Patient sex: M
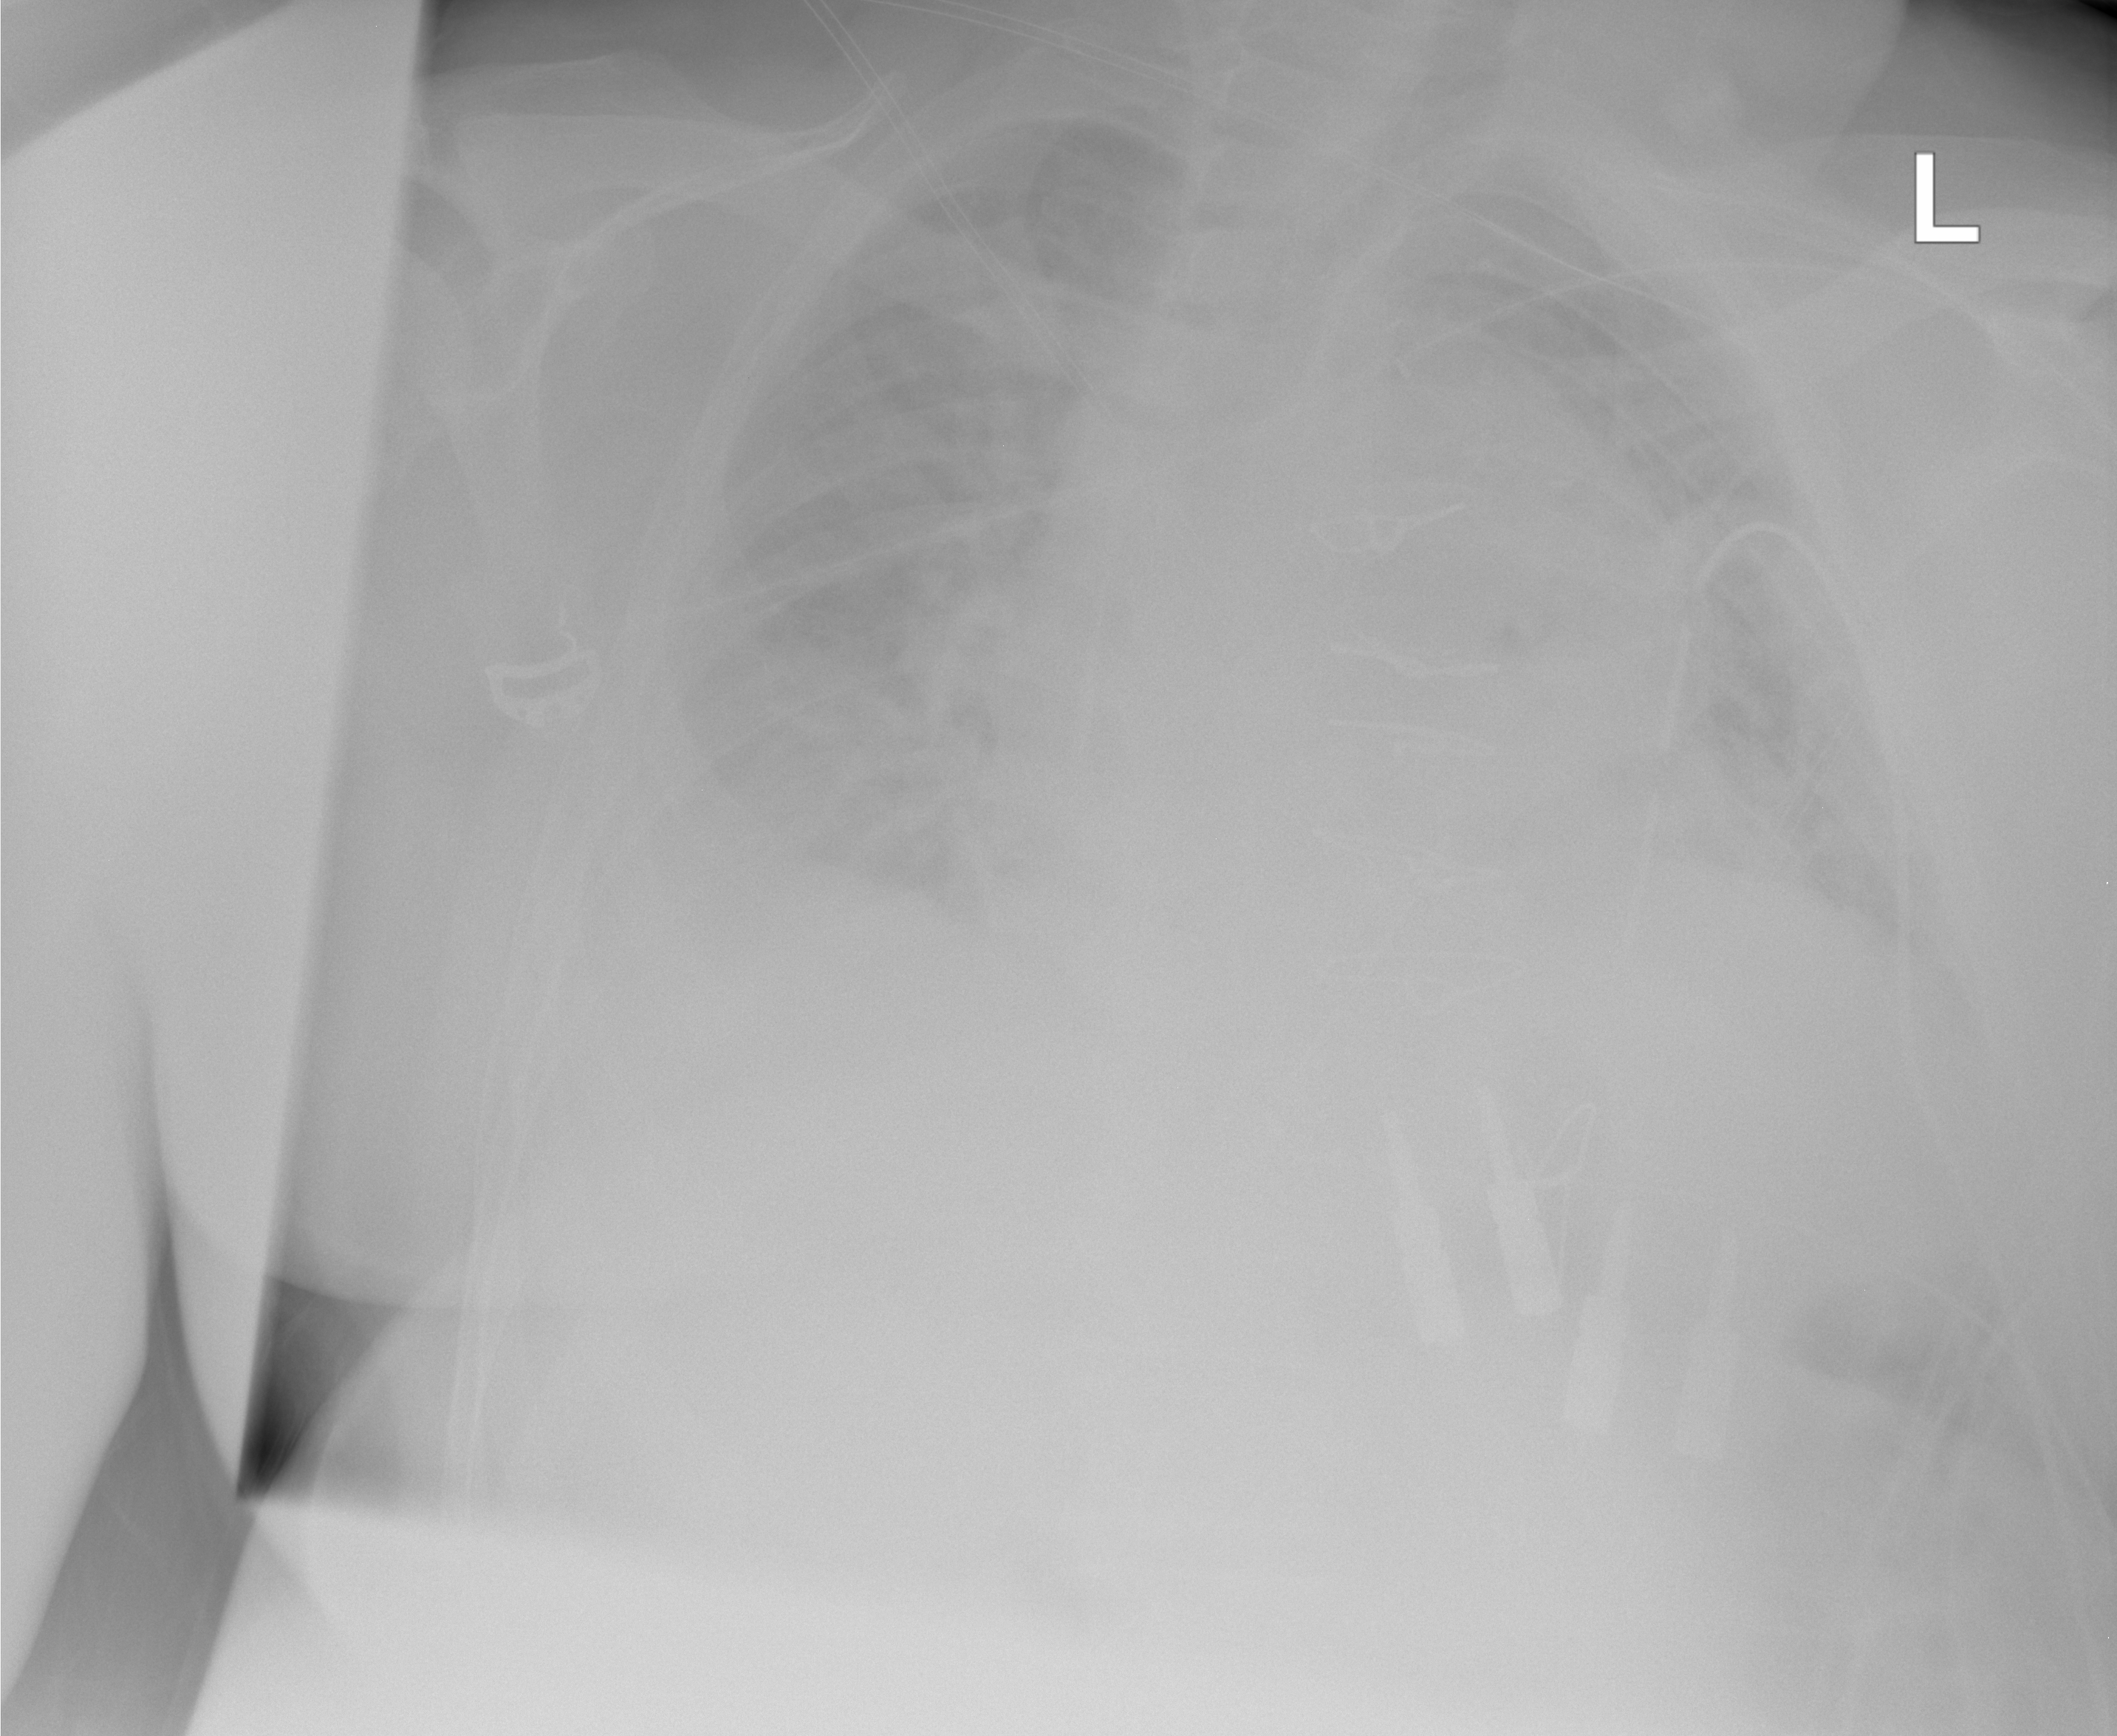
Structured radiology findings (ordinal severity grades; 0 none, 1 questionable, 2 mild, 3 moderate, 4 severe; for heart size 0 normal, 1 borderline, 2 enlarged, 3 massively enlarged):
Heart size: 2
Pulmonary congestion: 2
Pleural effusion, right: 3
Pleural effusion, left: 2
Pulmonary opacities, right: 0
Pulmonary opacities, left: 0
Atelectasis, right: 2
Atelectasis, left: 2